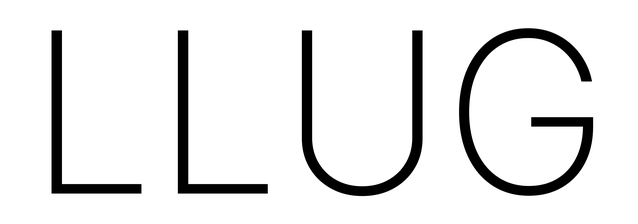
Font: Inter_ExtraLight